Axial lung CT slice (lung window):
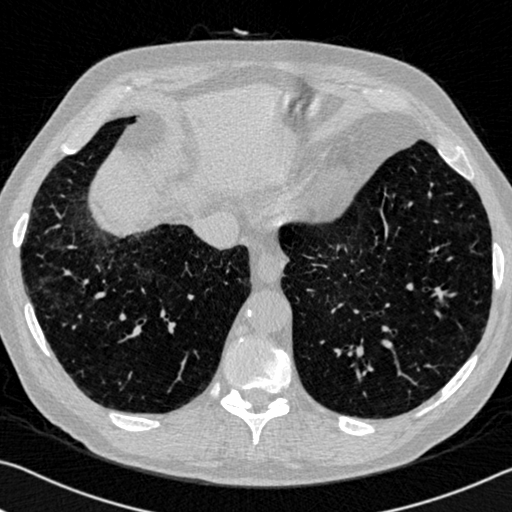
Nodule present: no